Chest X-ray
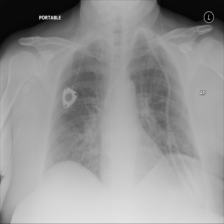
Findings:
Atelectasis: negative
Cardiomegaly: negative
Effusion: negative
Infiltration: positive
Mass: negative
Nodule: negative
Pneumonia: negative
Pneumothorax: negative
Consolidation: negative
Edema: positive
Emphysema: negative
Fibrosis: negative
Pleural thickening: negative
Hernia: negative